Question: I am customising the Wordpress plugin, <URL>. I want to output:
> Display all published today's posts for each category in one big JSON tree.
IE:
'''
Concept output:
Category 1
Post 1
Post 2
Category 2
No posts
Category 3
Post 1
Post 2
Post 3
'''
I am following the tutorial about grabbing the <URL> however this seems to indicate I have to do 2 loops, one to grab all the categories and then another to grab each post within that category.
My custom function currently grabs the categories fine, but I am unsure of how to combine the two loops into a JSON tree using the current JSON API plugin.
'''
// This is in the introspector.php file
public function get_todays_posts($today)
{
global $wpdb;
/* // Show posts for category 5 - this works, but it doesn't show the category name
$q = query_posts('cat=5&year='.$today["year"].'&monthnum='.$today["month"].'&day=' .$today["day"].'&showposts=-1&orderby=post_date&order=desc');
*/
// output for this is below
$sql = "SELECT * FROM gc_terms AS wterms INNER JOIN gc_term_taxonomy AS wtaxonomy ON ( wterms.term_id = wtaxonomy.term_id ) WHERE wtaxonomy.taxonomy = 'category'";
$data = $wpdb->get_results(($sql));
$results = array();
foreach ($data as $row)
{
$results[] = new JSON_API_Category($row);
}
return($results);
} // end function
'''
My output is:
'''
{
"status": "ok",
"count": 17,
"count_total": 4,
"pages": 1,
"posts": [
{
"id": 1,
"slug": "general",
"title": "General",
"description": "",
"parent": 0,
"post_count": 0
}
// etc
}
'''
Ideally I would like to output all of todays posts under each category, but the problem that I am facing is how to do two loops and combine them into the JSON API plugin.
Any help or guidance on this would be most appreciated.
Thanks.
EDIT:
I have found a method which I have customized which gets me a step closer
'''
global $json_api;
$category = $json_api->introspector->get_category_by_id(5);
if (!$category) {
$json_api->error("Not found.");
}
$posts = $json_api->introspector->get_posts(array(
'cat' => $category->id,
'post_status' => 'publish',
'year' => 2011,
'monthnum' => 10,
'day' => 01,
'orderby' => 'post_date',
'order' => 'ASC'
));
return $this->posts_object_result($posts, $category);
'''
However, this is in-correct because posts are not within the category as seen in this screenshot from JSONPad.

I understand that I need to loop through the outer categories and then its children to get the output I want; however the problem is making json-api understand how to combine arrays into a valid JSON tree.
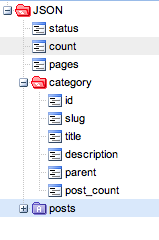
Answer: I have decided not to resolve this problem by getting the categories from the JSON API from my app and then getting the posts relevant to my category as-and-when I need them.
Its bit of a long-way round, but it will do for now.